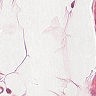
Metastatic tissue present: no